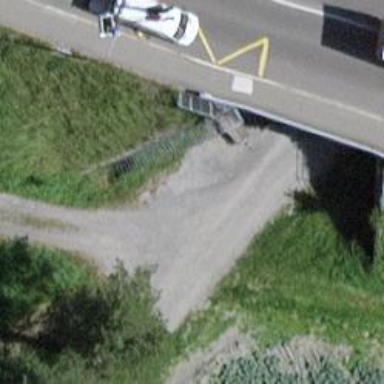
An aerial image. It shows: Metal steps on the road.